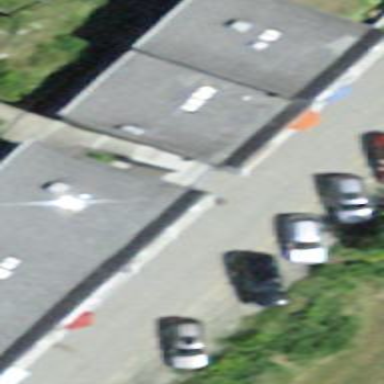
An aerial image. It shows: Apartment building with skillion roof shape.